Field crop: maize
Growth stage: 2
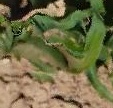
Species: maize